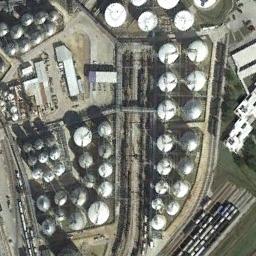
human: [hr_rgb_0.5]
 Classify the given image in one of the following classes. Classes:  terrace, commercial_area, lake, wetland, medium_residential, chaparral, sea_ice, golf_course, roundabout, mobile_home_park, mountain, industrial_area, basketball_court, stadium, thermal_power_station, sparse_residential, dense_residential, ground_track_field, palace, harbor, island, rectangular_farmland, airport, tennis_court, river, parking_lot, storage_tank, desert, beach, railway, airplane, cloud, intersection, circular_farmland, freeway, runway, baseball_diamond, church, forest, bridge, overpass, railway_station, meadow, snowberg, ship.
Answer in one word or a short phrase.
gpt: storage_tank